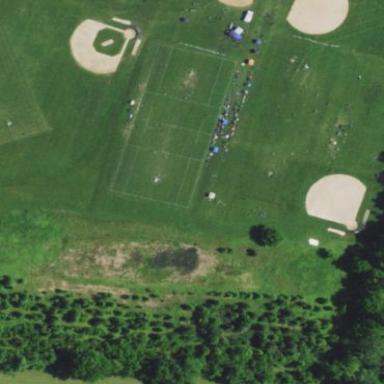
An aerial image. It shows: Lacrosse pitch for sports and leisure activities.